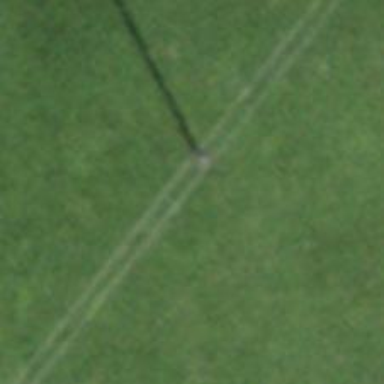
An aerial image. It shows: Power pole.